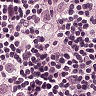
Metastatic tissue present: yes